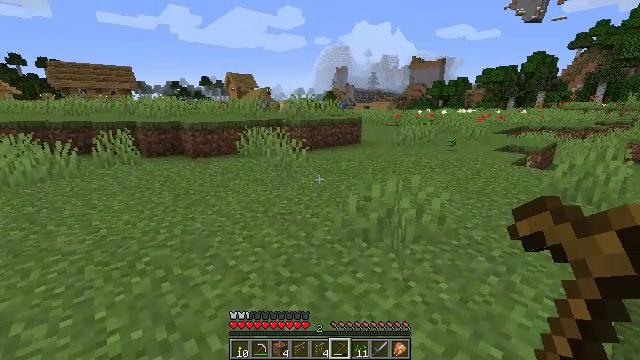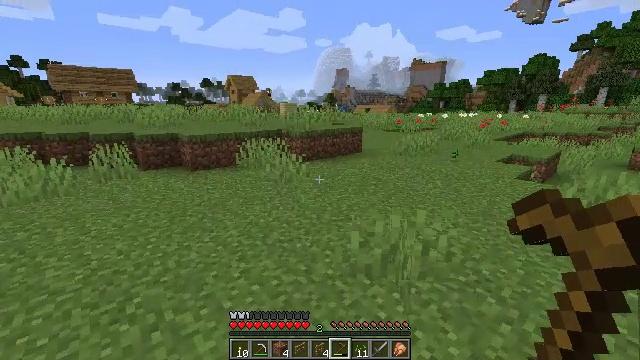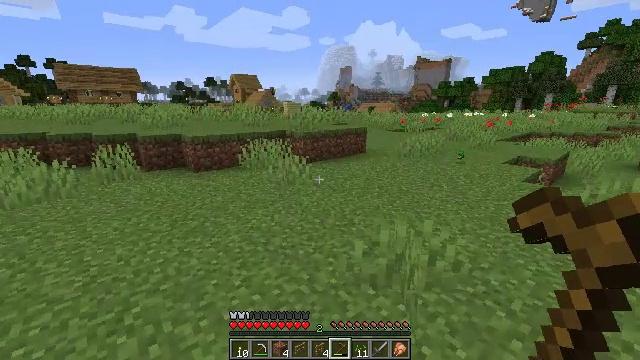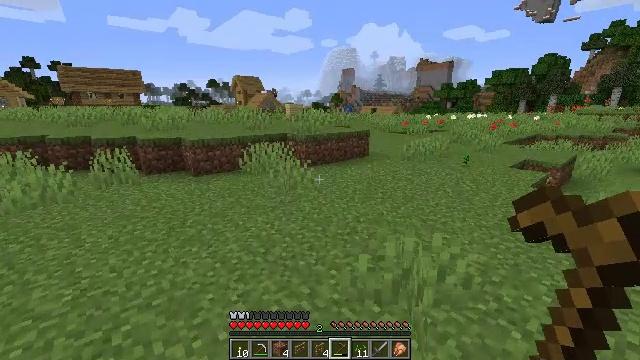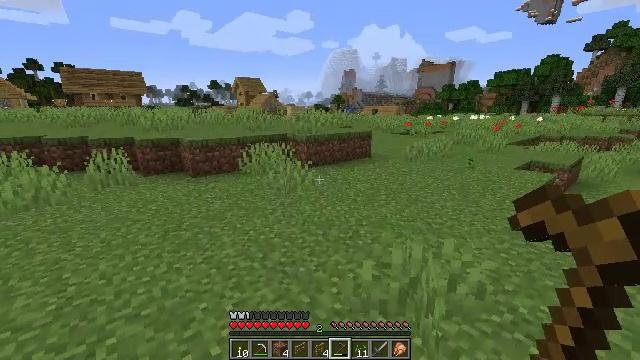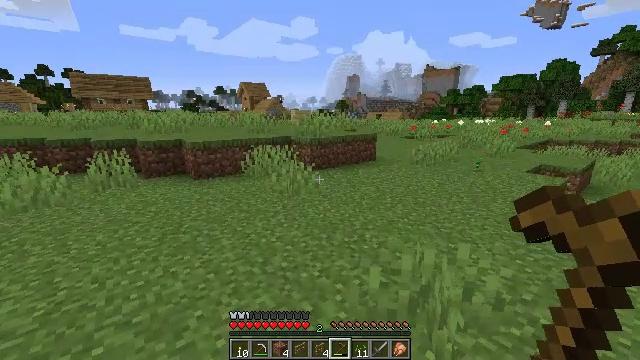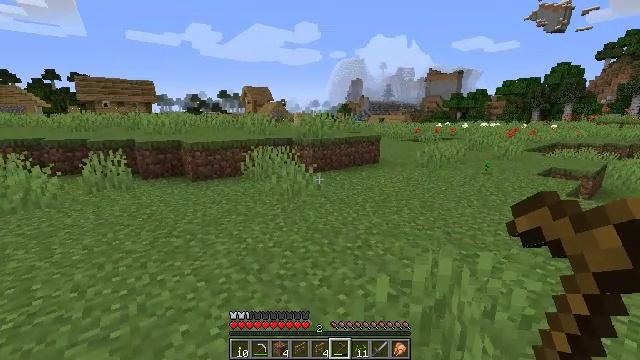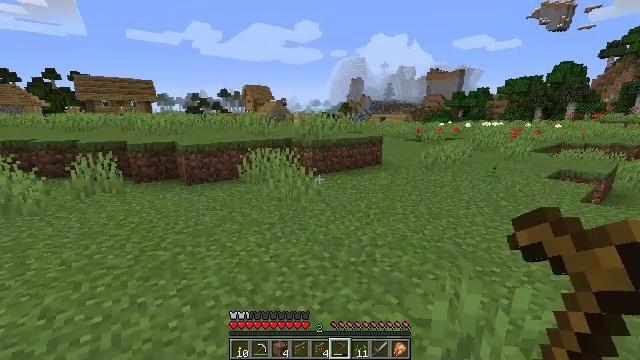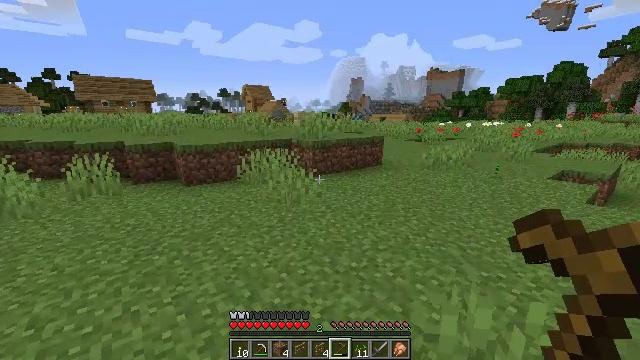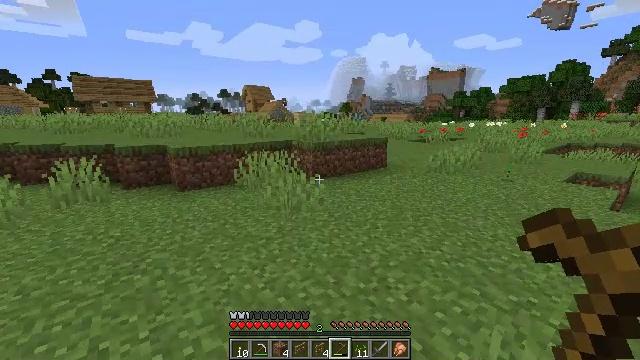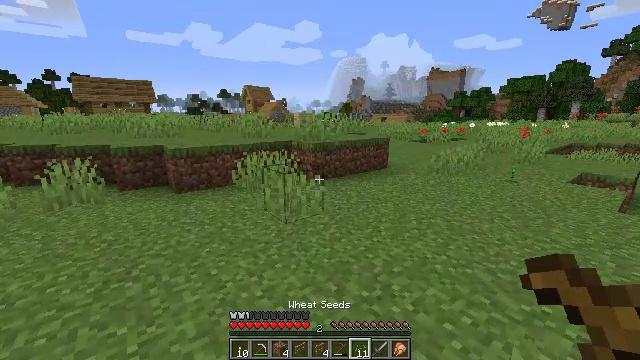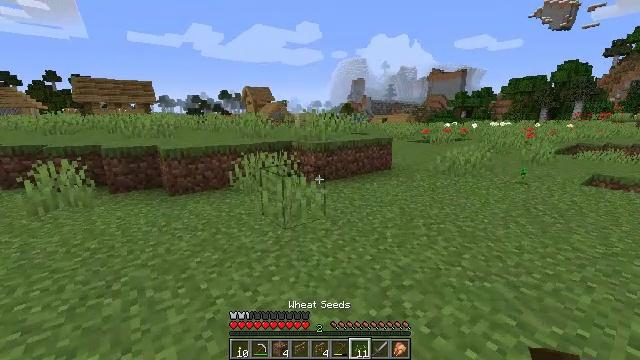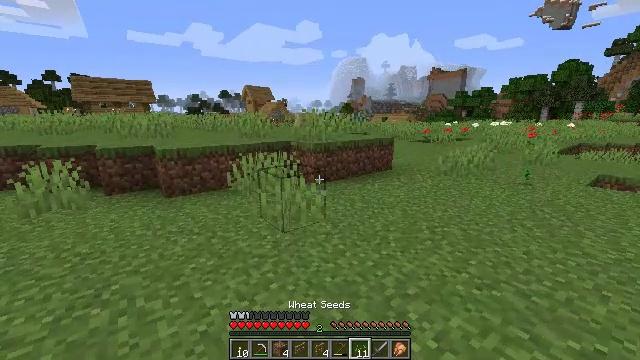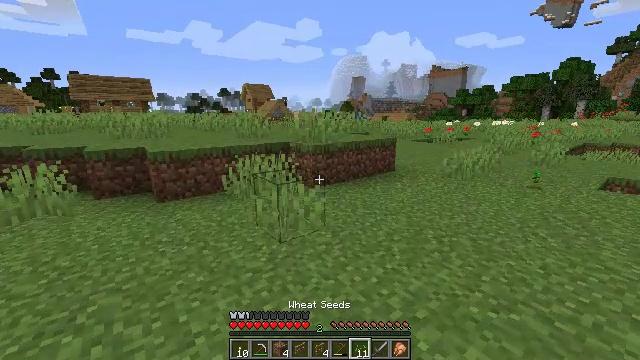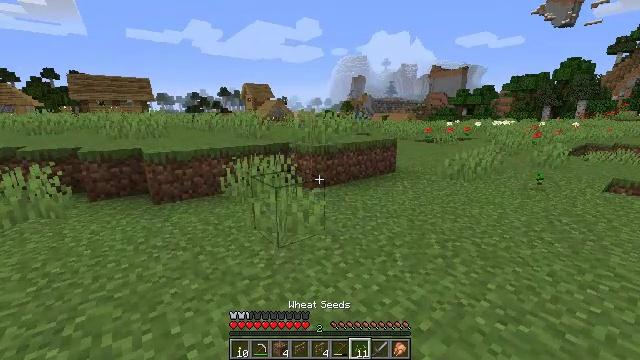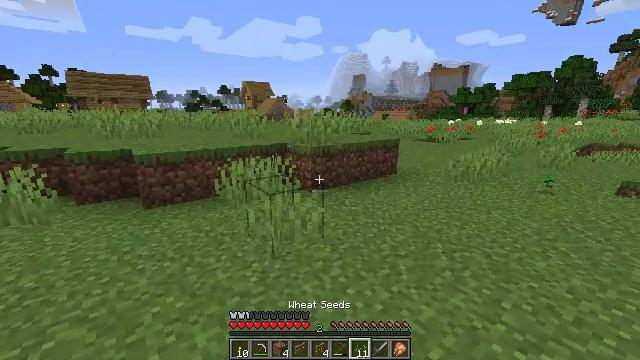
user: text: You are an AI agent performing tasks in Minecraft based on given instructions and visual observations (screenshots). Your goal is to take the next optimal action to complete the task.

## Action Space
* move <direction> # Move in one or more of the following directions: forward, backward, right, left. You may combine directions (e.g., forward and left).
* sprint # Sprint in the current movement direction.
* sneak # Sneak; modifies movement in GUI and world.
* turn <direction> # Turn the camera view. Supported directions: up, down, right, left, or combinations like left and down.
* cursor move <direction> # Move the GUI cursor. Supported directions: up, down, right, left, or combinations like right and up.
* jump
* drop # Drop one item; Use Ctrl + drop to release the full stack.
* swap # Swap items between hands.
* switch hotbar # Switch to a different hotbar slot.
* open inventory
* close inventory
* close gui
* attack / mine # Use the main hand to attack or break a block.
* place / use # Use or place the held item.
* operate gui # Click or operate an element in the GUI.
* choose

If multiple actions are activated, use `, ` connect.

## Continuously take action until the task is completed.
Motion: motion action
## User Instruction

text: Mine the fully grown carrots.
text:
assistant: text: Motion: move forward
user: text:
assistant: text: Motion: move forward
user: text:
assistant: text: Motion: move forward
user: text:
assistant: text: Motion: move forward
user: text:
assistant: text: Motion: move forward, turn up
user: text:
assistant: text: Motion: move forward
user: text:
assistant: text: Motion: move forward
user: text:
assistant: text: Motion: move forward
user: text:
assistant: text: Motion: move forward
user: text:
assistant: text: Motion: move forward
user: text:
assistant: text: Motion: move forward
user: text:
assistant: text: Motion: move forward
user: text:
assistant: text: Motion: move forward
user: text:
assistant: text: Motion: move forward
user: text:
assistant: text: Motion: move forward
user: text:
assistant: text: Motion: move forward
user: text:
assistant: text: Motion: no_op
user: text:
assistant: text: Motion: move forward
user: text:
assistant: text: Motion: move forward
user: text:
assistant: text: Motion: move forward
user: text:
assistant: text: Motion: move forward
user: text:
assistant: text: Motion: move forward
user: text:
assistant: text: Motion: move forward
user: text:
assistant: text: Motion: move forward
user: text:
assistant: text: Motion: move forward
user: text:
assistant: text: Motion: move forward
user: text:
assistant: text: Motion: move forward
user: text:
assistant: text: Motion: move forward
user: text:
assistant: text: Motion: move forward
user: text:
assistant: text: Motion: move forward